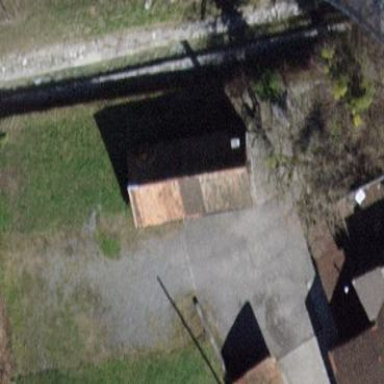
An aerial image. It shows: Garage building.